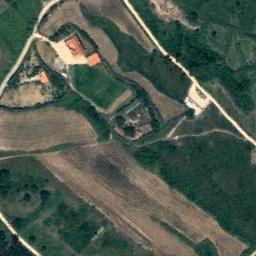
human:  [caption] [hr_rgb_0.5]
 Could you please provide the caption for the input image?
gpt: There are several red buildings on the terrace .

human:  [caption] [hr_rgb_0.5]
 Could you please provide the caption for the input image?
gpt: There is a winding path between the terraces .

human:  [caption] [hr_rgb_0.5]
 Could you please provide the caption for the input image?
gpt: The bare terrace is next to some houses and trees .

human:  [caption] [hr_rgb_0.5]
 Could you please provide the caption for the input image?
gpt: There are paths and houses in a patch of brown and green terraces .

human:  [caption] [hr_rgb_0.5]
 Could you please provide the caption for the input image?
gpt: There are some green terraces and brown ones .